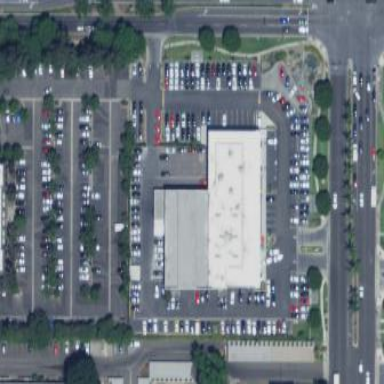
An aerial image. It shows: Building used as car shop.